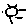
Label: sun